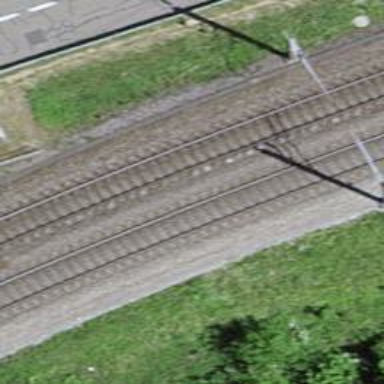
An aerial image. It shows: Railway track with contact line for electrification.